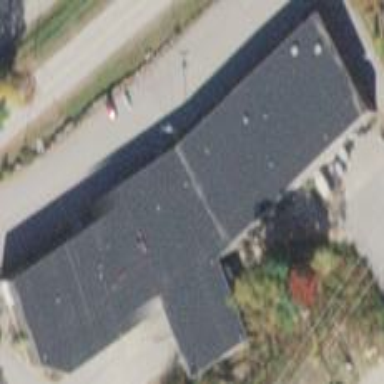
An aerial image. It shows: Building housing motorcycle repair shop.